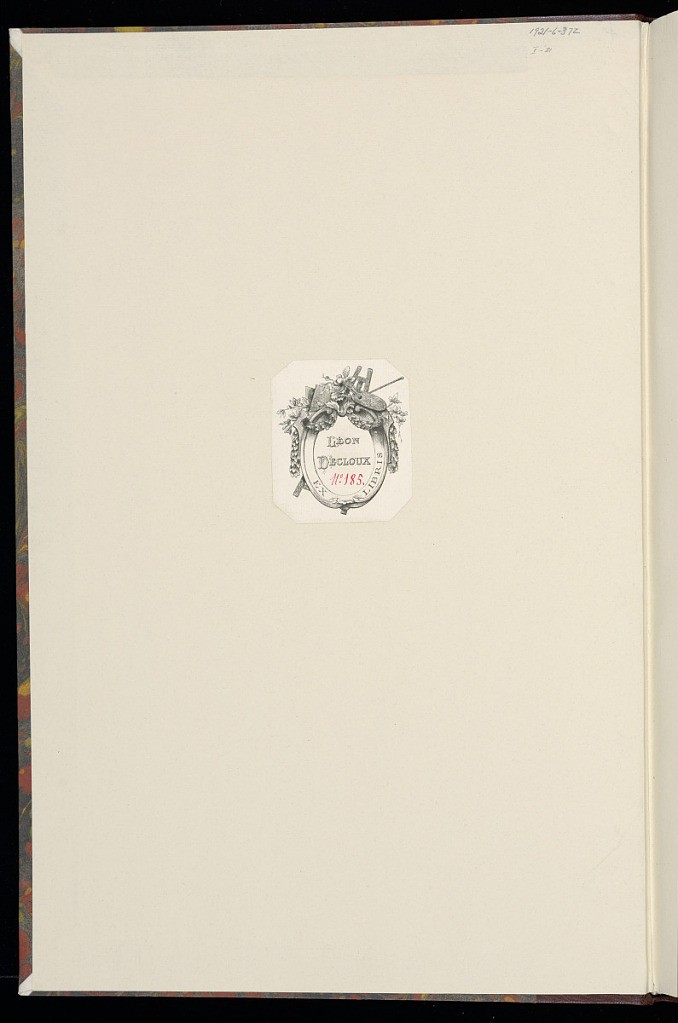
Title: NOUVEAU RECUEIL en divers genres d’Arabesques de Plafonds, Meubles, Vases & du Décor en général Par Chles. Normand, Architect
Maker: Charles Normand, French, 1765 – 1840
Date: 1787–95
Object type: Album
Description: Album of designs for arabesques, furniture, vases, and ornament featuring Neoclassical and Empire style motifs.